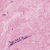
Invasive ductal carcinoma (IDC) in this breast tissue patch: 0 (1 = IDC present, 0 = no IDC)